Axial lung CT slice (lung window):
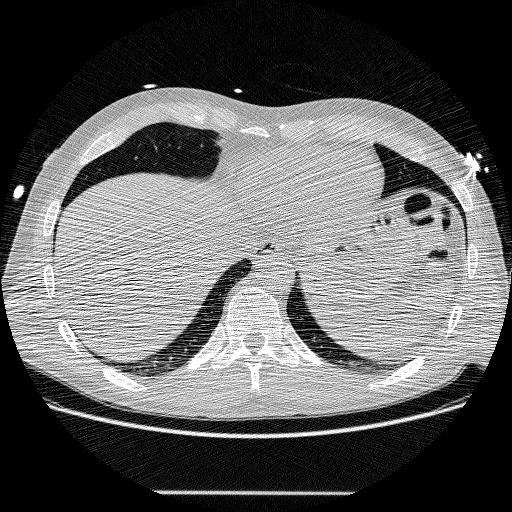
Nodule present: no